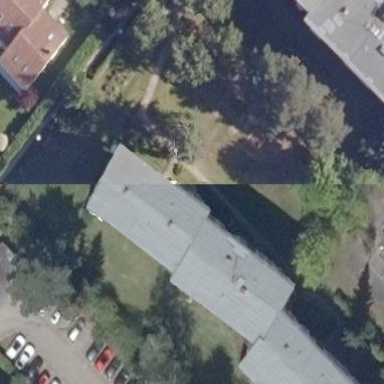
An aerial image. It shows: Building with apartments and flat roof.